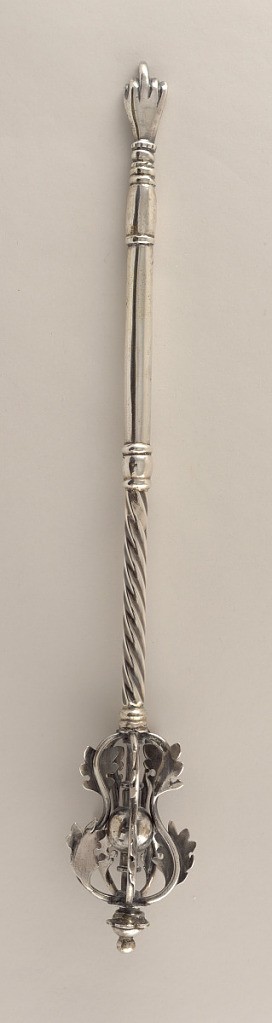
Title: Yad
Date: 17th or 18th century
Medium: silver
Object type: yad
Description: Thin cylindrical shaft with upper half spirally turned, lower half plain.  Finial of four curved wires, each with two applied oak leaves, encircling sphere on shaft and capped by small scallop-edged finial with tiny knob on top.  Pointer is right hand with middle finger extended and banding above wrist.